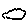
Label: cloud